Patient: sex M, age 75
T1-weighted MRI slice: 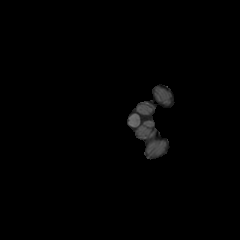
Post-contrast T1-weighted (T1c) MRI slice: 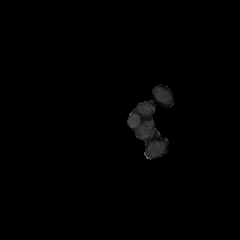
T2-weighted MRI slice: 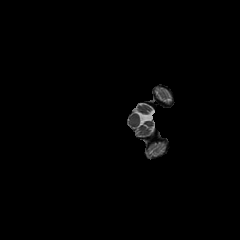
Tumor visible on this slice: no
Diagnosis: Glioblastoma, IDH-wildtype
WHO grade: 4